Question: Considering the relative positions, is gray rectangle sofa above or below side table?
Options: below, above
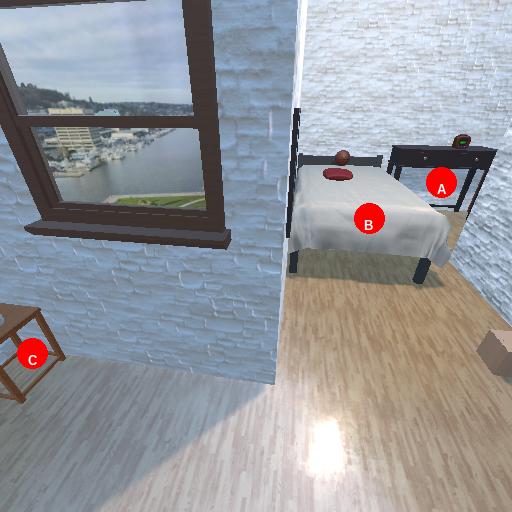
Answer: below